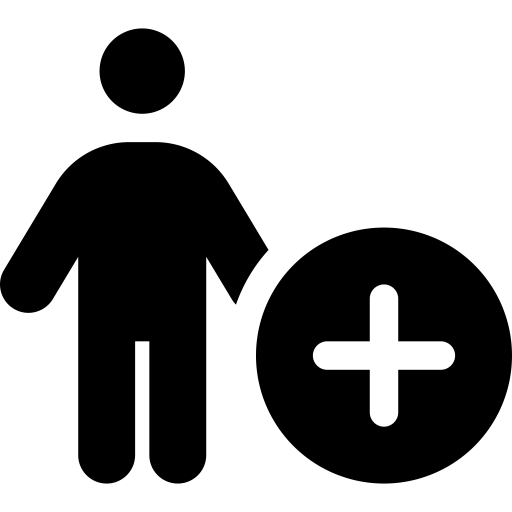
Tags: icon, FontAwesome, fa-icon, solid, person, circle, plus